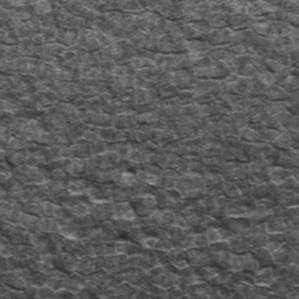
Label: frost